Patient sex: M
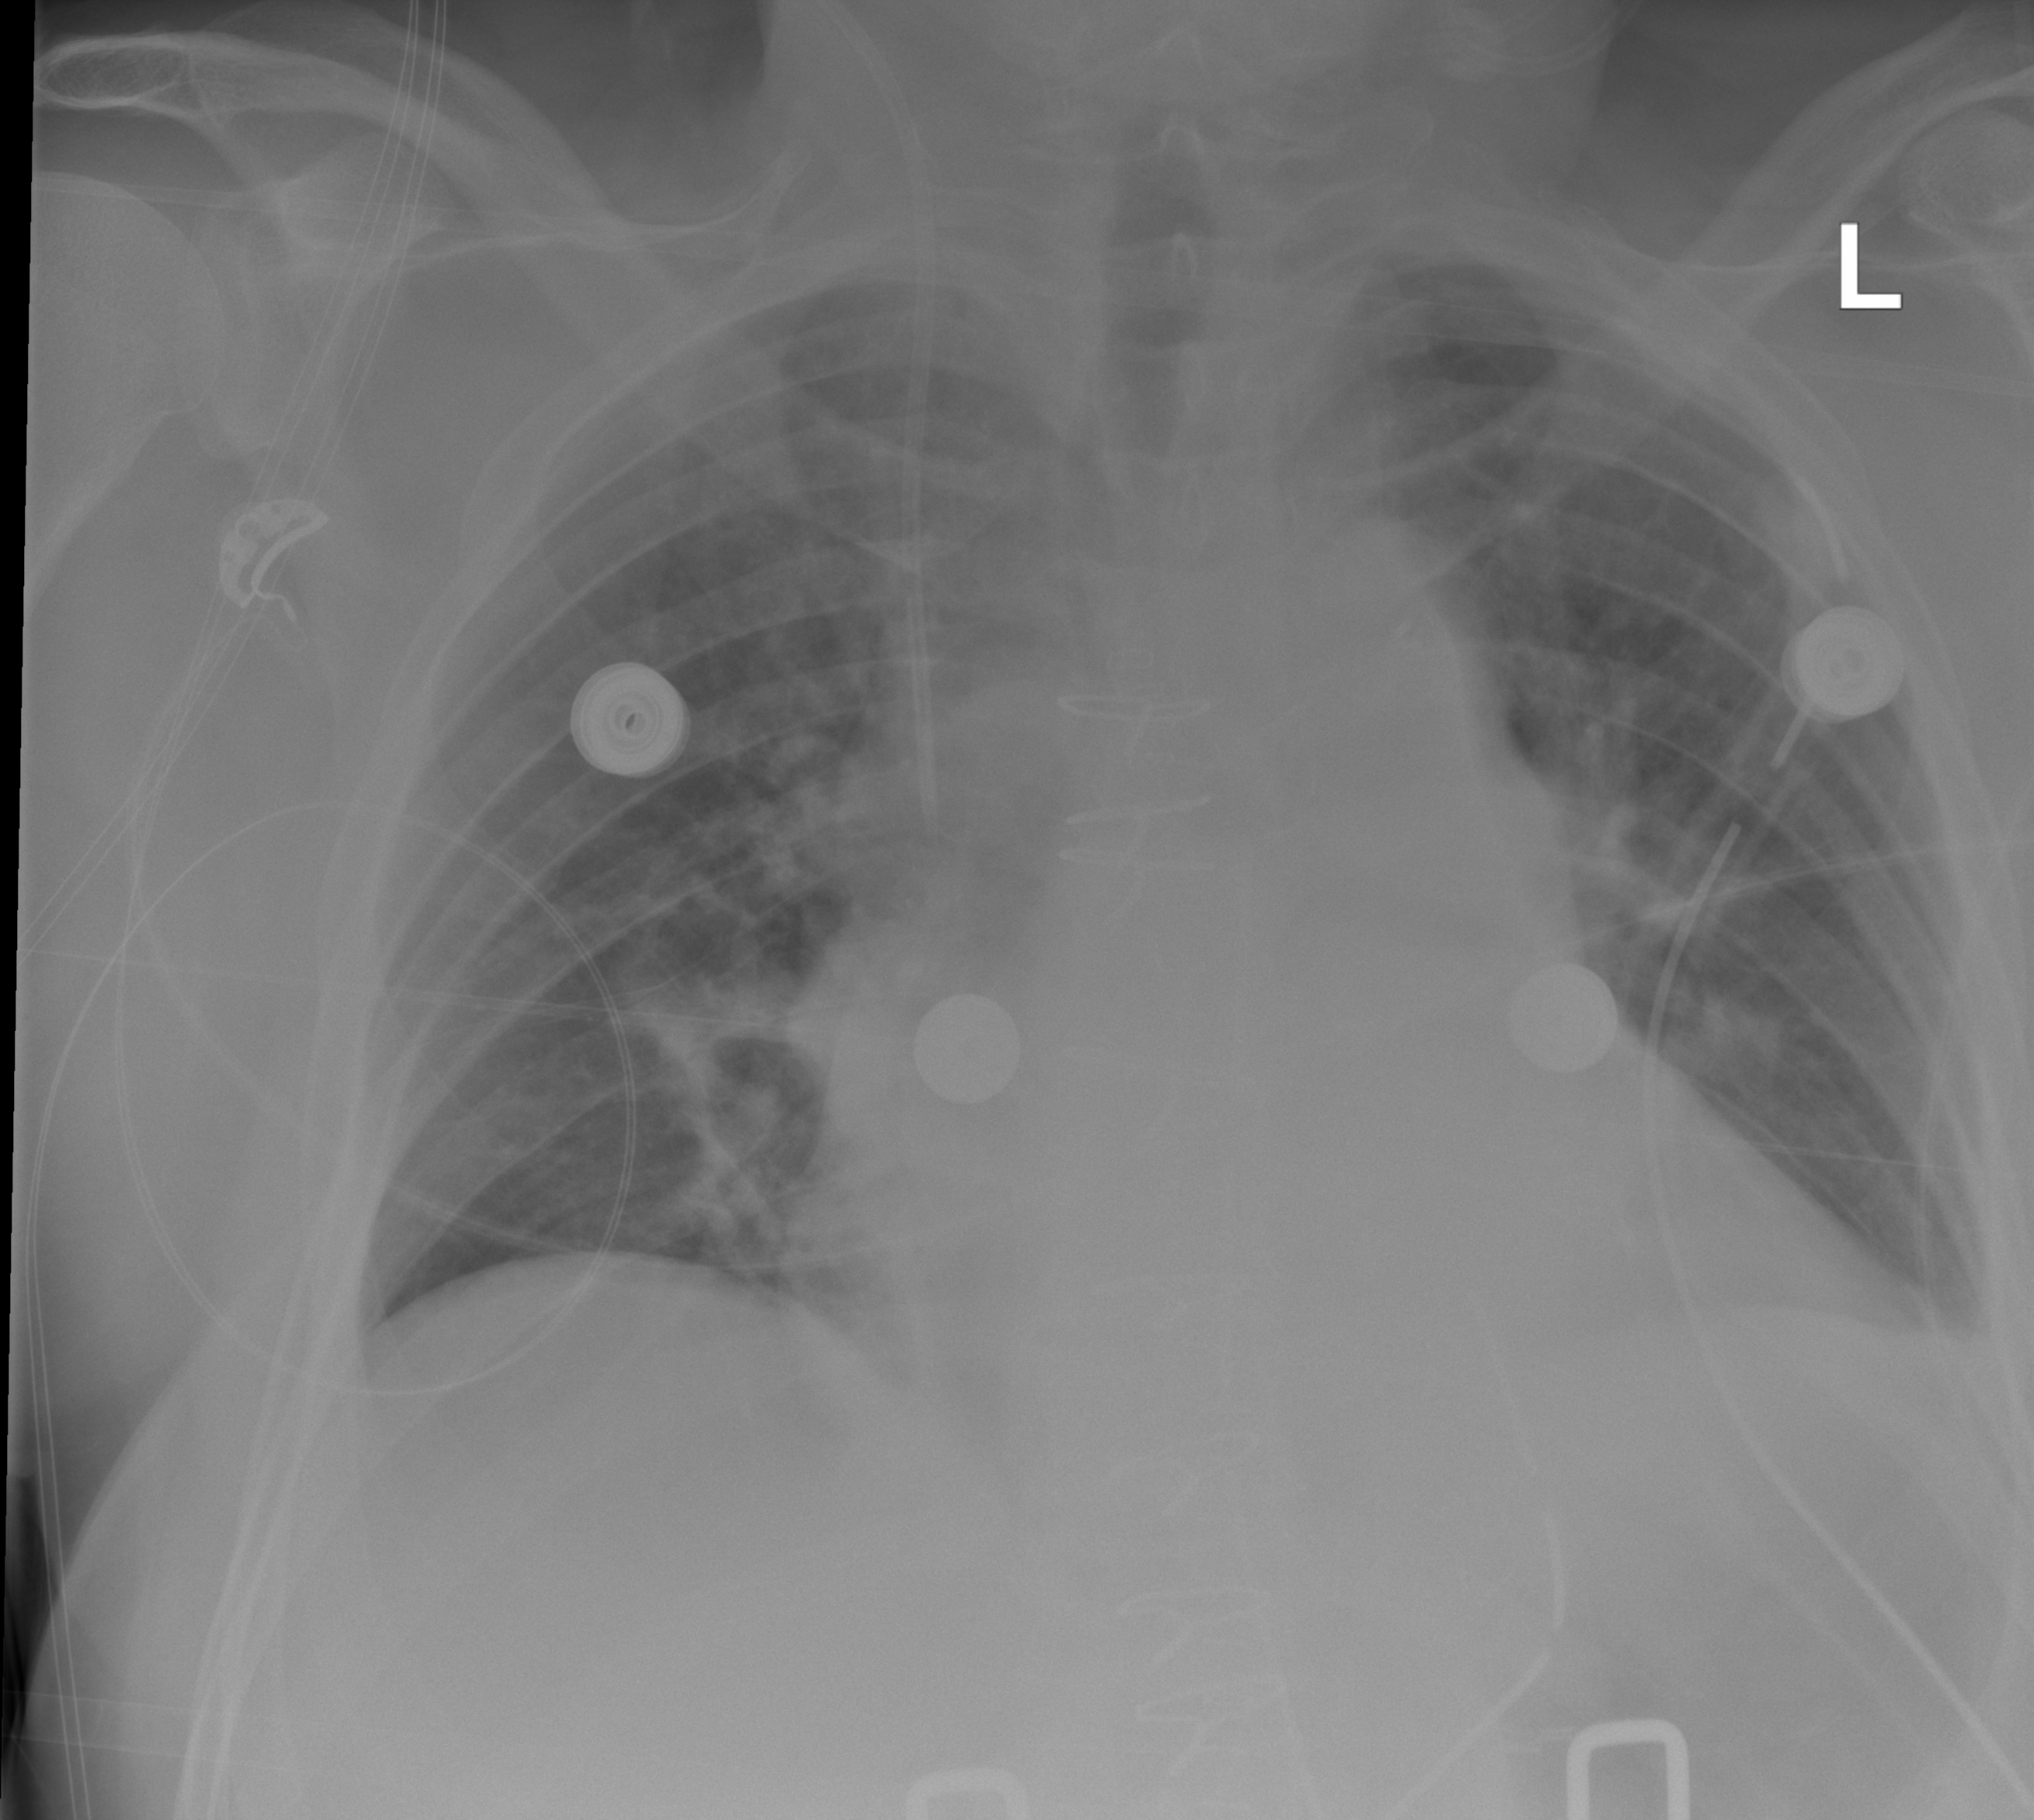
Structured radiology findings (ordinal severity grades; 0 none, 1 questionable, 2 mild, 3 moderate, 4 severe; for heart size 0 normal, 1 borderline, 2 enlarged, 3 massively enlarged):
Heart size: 2
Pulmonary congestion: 2
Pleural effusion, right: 0
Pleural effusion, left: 2
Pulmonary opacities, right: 0
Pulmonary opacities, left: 0
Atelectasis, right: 2
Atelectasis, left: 0